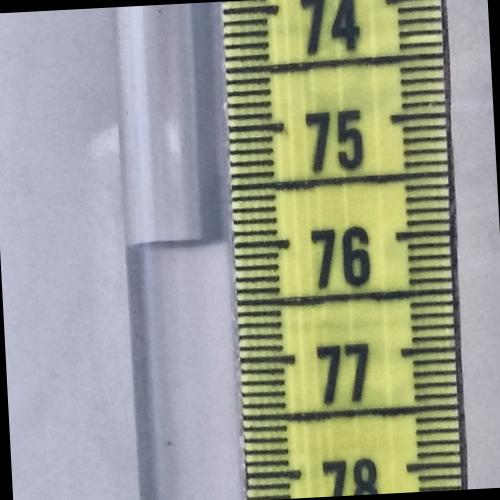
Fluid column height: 76.0 cm